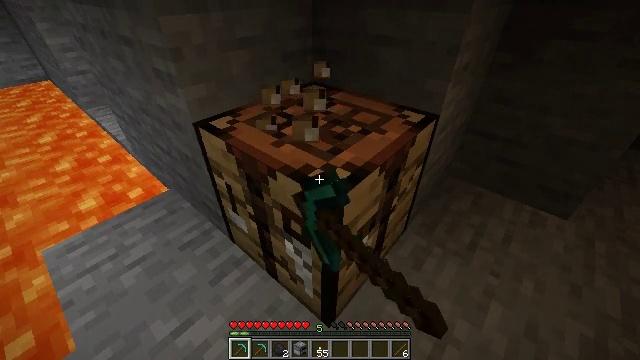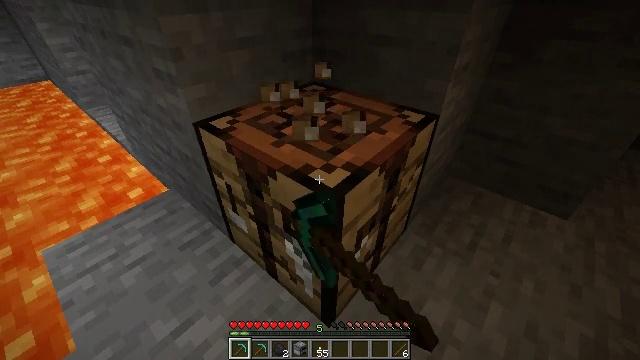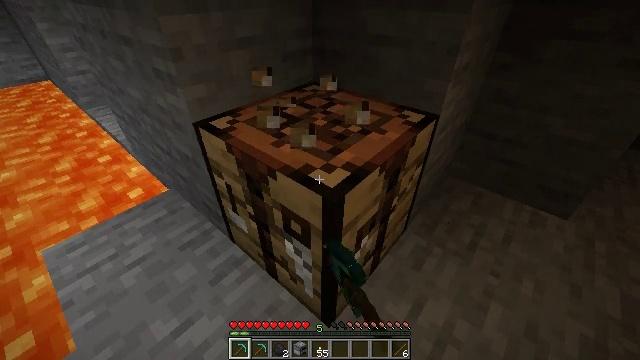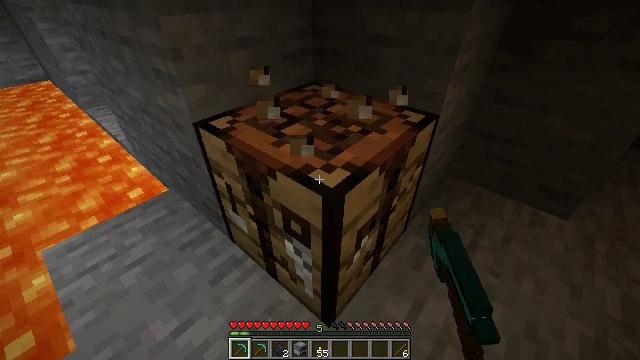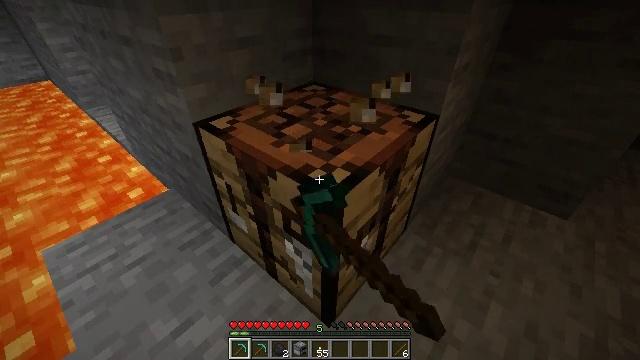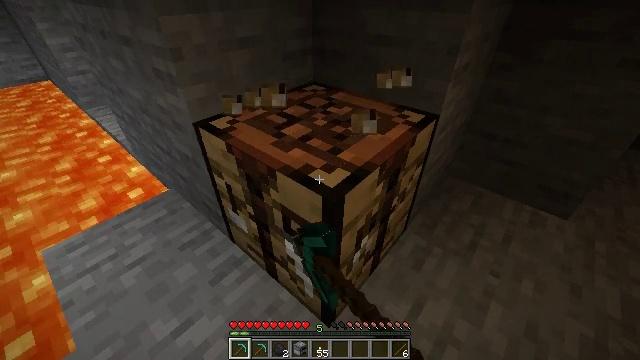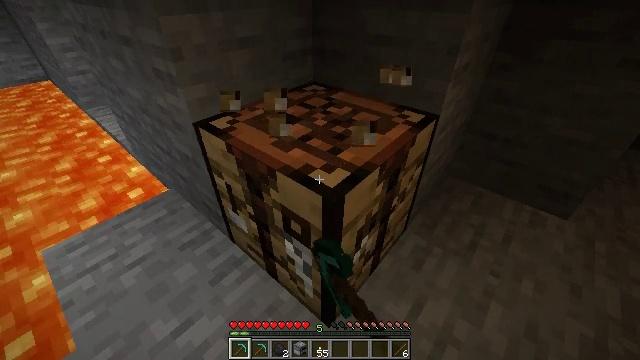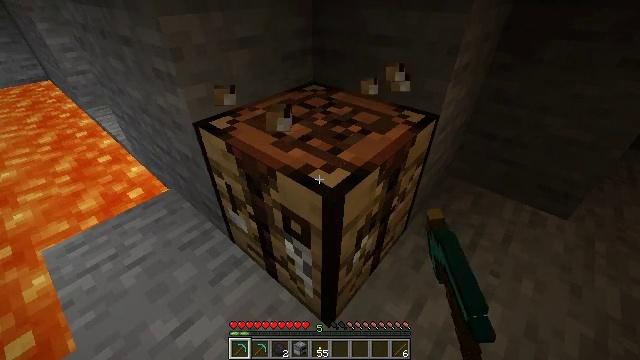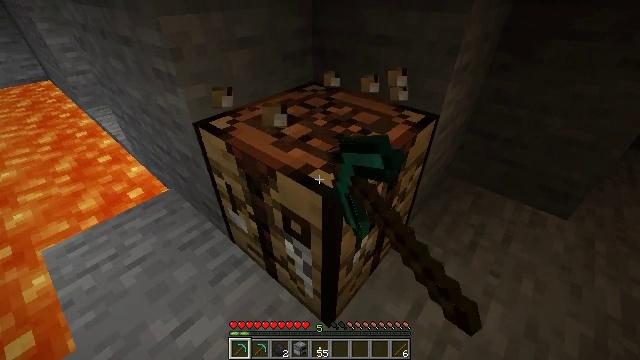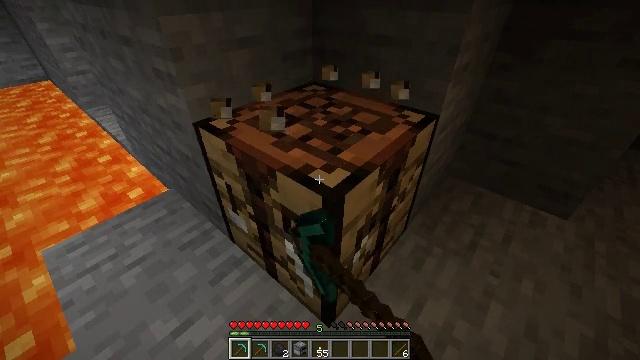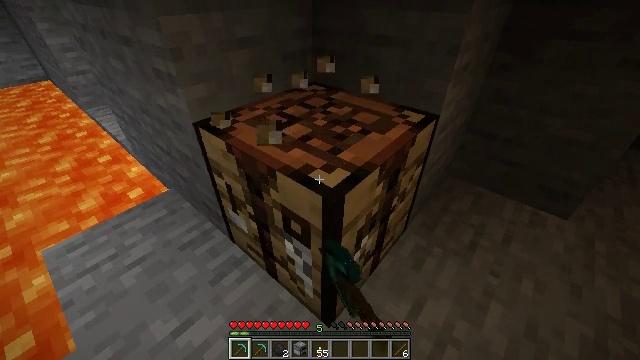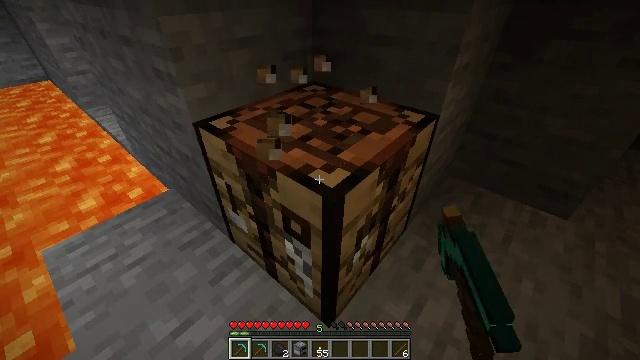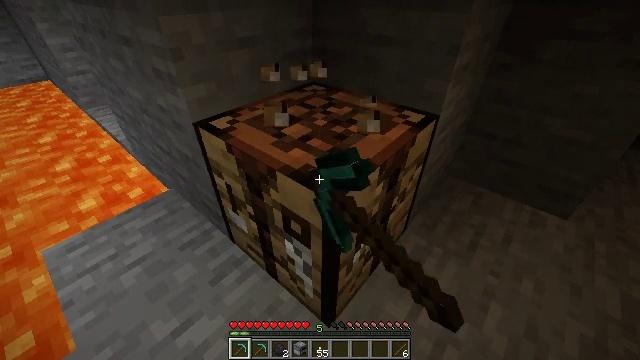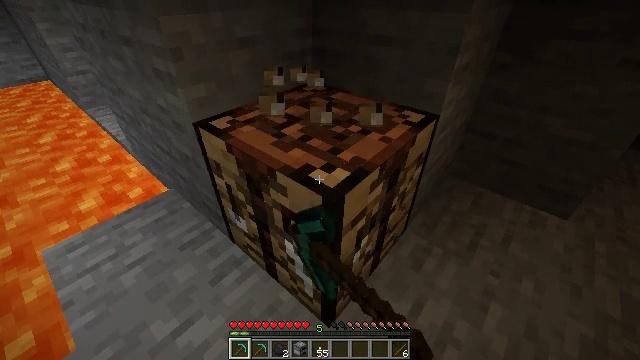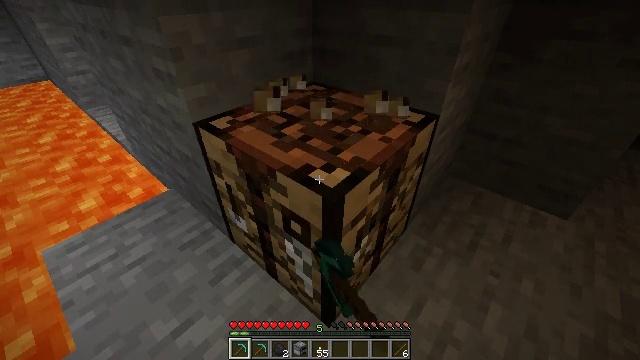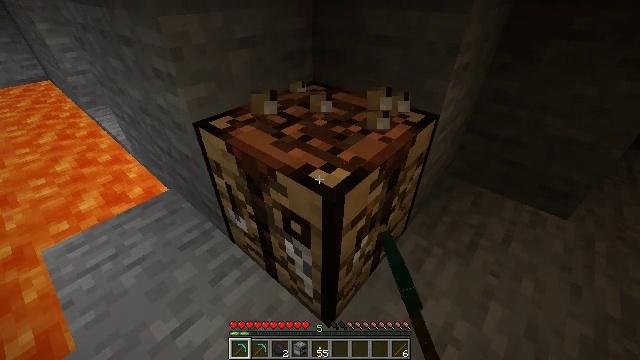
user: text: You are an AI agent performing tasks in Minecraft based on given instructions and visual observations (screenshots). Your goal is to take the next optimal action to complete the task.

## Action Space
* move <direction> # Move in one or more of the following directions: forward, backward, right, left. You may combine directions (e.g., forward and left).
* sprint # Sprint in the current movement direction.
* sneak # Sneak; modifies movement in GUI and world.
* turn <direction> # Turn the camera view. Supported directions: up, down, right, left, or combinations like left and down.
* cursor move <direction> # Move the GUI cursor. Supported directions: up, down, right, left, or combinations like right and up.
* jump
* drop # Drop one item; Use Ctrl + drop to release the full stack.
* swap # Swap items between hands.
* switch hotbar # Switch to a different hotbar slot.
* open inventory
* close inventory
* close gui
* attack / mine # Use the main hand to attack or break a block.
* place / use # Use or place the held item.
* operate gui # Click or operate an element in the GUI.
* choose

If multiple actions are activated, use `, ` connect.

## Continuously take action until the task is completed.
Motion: motion action
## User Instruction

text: Mine block crafting table.
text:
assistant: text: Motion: attack / mine
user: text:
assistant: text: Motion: attack / mine
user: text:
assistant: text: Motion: attack / mine
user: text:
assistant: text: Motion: attack / mine
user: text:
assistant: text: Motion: attack / mine
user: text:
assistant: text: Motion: attack / mine
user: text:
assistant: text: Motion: attack / mine
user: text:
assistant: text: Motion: attack / mine
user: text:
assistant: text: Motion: attack / mine
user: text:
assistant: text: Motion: attack / mine
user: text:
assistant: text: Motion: attack / mine
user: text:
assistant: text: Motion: attack / mine
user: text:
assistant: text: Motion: attack / mine
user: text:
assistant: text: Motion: attack / mine
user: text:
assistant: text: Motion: attack / mine
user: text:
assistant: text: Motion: attack / mine
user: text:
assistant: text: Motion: attack / mine
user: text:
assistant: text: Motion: attack / mine
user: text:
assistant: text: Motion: attack / mine
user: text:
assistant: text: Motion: attack / mine
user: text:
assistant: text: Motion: attack / mine
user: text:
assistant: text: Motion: attack / mine
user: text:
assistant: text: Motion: attack / mine
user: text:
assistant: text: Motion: attack / mine
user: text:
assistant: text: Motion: attack / mine
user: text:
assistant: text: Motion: attack / mine
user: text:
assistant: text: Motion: attack / mine
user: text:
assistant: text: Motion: attack / mine
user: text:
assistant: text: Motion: attack / mine
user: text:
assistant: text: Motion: attack / mine